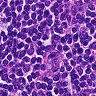
Metastatic tissue present: no